Question: OleDb offers comfortable possibilities to read excel files. One of the limitations for me seem to be the case when a column has different data types not being convertible from a string to other data types unambiguously. An example is a column having string entries, number entries and Date entries.
TryParse actions might succeed for a Double as well as for a DateTime, providing no unambiguous data type.
The following simple table gives an example.

My question: is it possible to handle this case with OleDb at all? If yes how? If not, which other possibilities exist except from reading the Excel file with COM Interop?
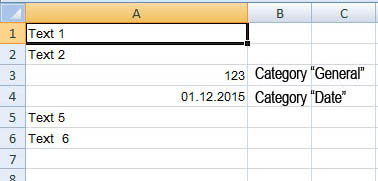
Answer: As far as I know, OleDb will attempt to figure out the data type of each column and fail in this case.
> If not, which other possibilities exist except from reading the Excel file with COM Interop?
<URL> open source solution available via NuGet for reading .XLSX files. I moved from OleDb to EPPlus some years ago for my projects that deal with Excel data.